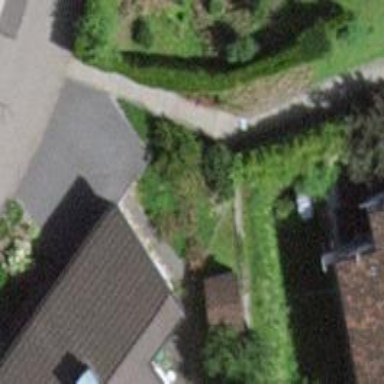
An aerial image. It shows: Concrete steps.